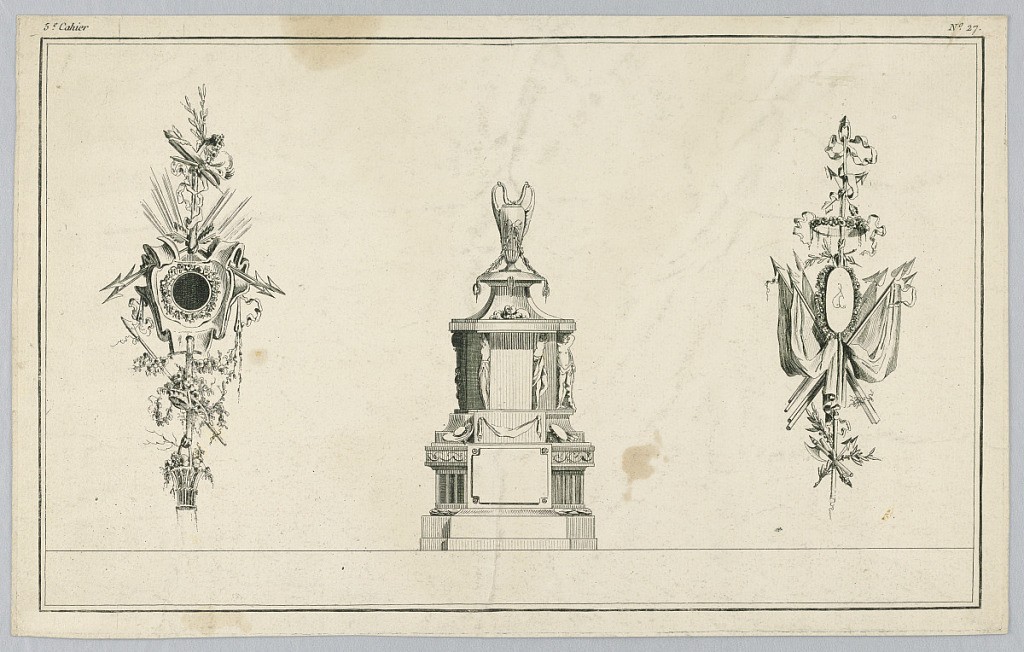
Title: Plate from the IVe Cahier de Vases Boettes de Pendules Tombeaux &c.
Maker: Henri Sallembier, French, ca. 1753 - 1820
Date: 1777
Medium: Engraving on paper
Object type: Print
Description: Vases and chandeliers.